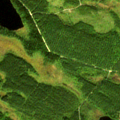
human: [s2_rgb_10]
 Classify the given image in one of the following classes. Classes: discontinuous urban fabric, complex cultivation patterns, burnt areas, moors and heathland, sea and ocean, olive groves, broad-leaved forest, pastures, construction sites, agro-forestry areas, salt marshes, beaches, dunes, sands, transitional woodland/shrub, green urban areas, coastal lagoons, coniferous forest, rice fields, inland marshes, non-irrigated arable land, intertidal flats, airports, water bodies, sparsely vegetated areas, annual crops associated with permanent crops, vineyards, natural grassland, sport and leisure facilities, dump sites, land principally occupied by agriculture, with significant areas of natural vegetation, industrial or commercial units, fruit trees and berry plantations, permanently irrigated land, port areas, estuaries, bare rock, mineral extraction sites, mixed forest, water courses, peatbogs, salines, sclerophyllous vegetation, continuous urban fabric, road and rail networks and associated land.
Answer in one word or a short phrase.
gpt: coniferous forest, transitional woodland/shrub, peatbogs, water bodies